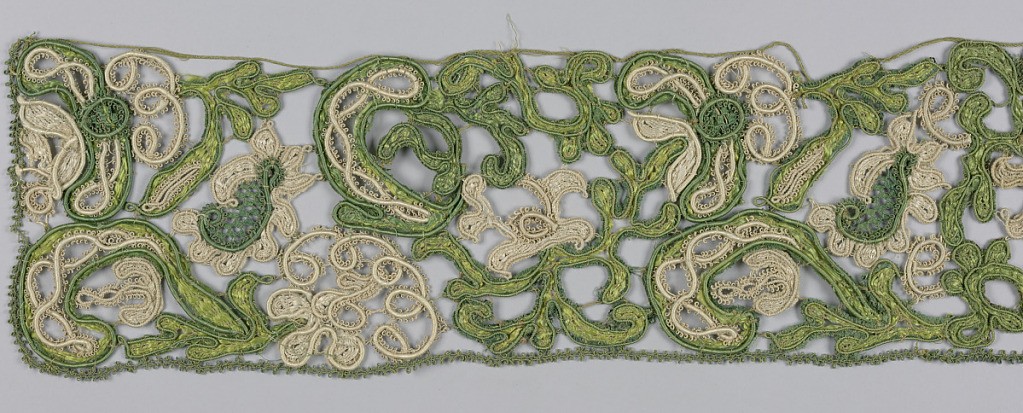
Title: Band
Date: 19th century
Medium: silk Technique: bobbin lace
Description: Green and ivory band in a large-scale floral design. Heavy cord for outlining.